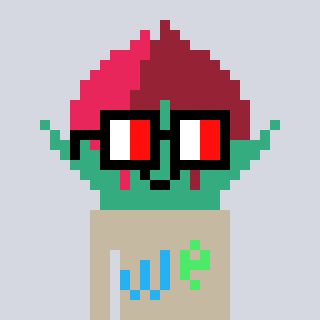
a pixel art character with square glasses with black frames and red eyes, a rosebud-shaped head and a bege-colored body on a cool background